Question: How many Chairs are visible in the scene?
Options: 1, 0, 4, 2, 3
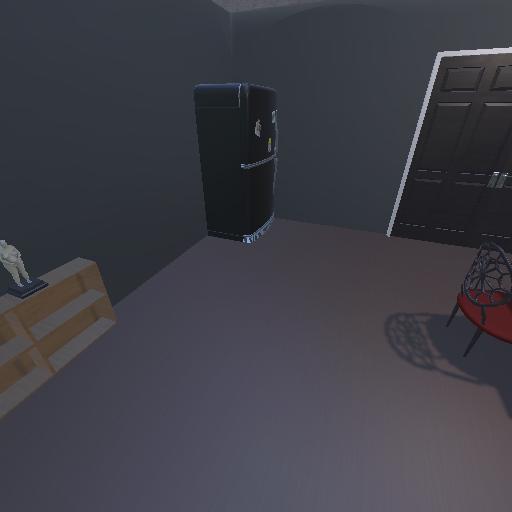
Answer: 1